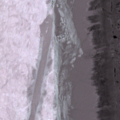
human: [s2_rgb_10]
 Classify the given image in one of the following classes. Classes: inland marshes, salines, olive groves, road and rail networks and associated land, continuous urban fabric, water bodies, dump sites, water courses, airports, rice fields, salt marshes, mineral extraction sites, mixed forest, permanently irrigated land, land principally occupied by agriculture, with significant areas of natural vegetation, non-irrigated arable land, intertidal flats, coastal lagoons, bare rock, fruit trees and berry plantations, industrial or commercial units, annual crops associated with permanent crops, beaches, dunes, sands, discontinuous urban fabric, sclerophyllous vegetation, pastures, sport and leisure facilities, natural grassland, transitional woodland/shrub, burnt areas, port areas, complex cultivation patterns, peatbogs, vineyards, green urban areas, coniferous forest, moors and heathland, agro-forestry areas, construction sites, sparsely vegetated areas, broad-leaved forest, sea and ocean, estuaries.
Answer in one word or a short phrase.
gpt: sea and ocean